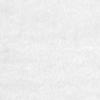
Label: no_change